Question: I am getting Typescript error message indicated in title above. Included here is one example of what it doesn't like... If I click on the error message it takes me to the I in IGLOBALS definition below.
'''
export interface IGlobals {
HomePageUrl: string;
loginPageUrl: string;
TimeOut: number;
Changed(url: string)
}
'''
I am using VS2013 with these settings. No matter what value I choose for "Module System" I still get this error. I'm running Version 1.5.0 beta of Typescript (which could be the issue, not sure)...

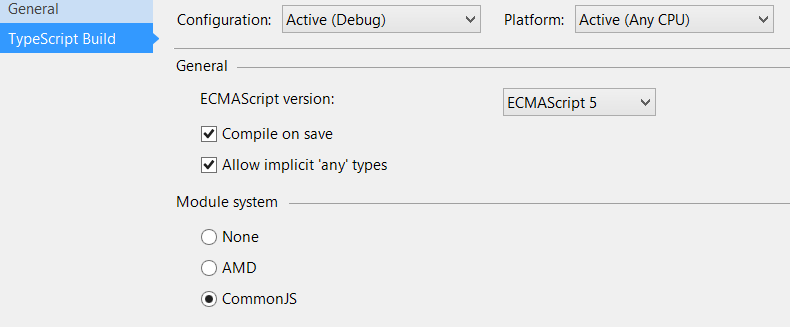
Answer: Wrap your code in a module...
'''
module MyModule{
export interface IGlobals {
HomePageUrl: string;
loginPageUrl: string;
TimeOut: number;
Changed(url: string)
}
}
'''